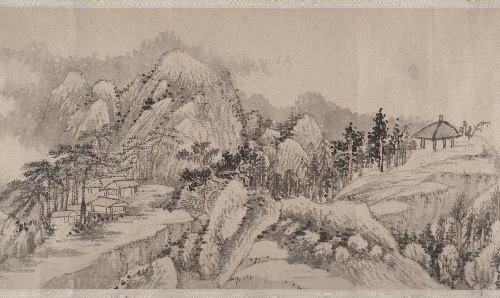
Title: 清　柳堉　幽谷深林圖　卷|Remote Valleys and Deep Forests
Artist: Liu Yu
Artist bio: Chinese, 1620–after 1689
Date: dated 1678
Object type: Handscroll
Classification: Paintings
Medium: Handscroll; ink and color on paper
Culture: China
Period: Qing dynasty (1644–1911)
Dimensions: 10 5/8 in. × 12 ft. 1/8 in. (27 × 366.1 cm)
Department: Asian Art
Credit line: Bequest of Marie-Hélène and Guy Weill, 2015
Accession year: 2017
Repository: Metropolitan Museum of Art, New York, NY
Tags: Landscapes